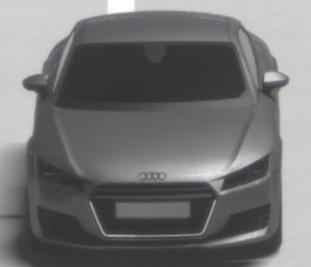
Make: Audi
Model: TT Coupé 1.8 TFSI
Detailed model: TT (8S) Coupé
Model produced from: 2015/08
Model produced until: 2018/06
Doors: 3
Color: gray
Road condition: dry road
Daytime: not specified
Contrast: high contrast